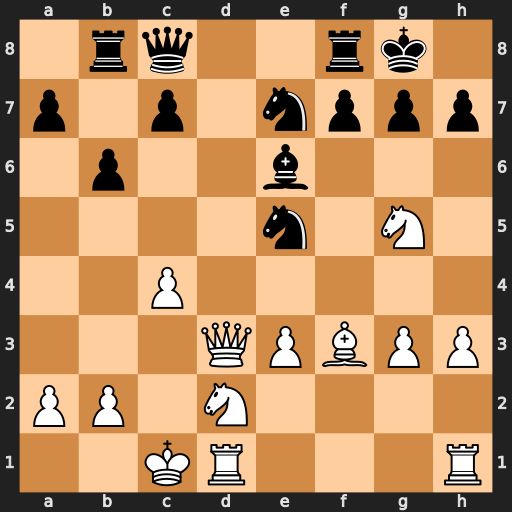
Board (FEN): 1rq2rk1/p1p1nppp/1p2b3/4n1N1/2P5/3QPBPP/PP1N4/2KR3R
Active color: w
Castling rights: -
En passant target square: -
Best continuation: Qxh7#